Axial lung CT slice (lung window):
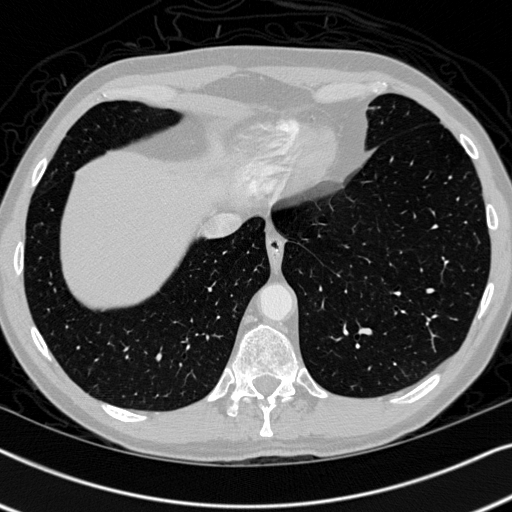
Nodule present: no